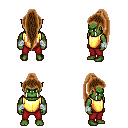
a pixel art fantasy rpg character, male body template, orc, green skin, gold chest armor, red pants, brown extra-long topknot hairstyle, white cloth bandages, four views (front, back, left, right), 2x2 character sprite sheet, small pixel art, hard edges, no anti-aliasing